Interaction volume radius: 5 \u00c5
Interaction volume height: 15 \u00c5
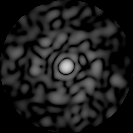
Disorder parameter: 0.8448